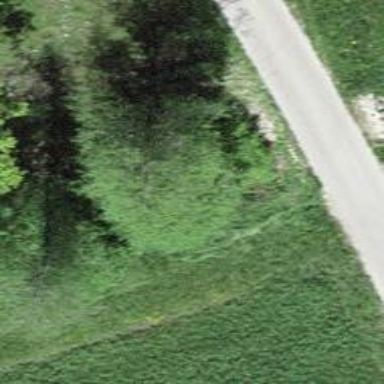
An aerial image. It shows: Culvert tunnel.